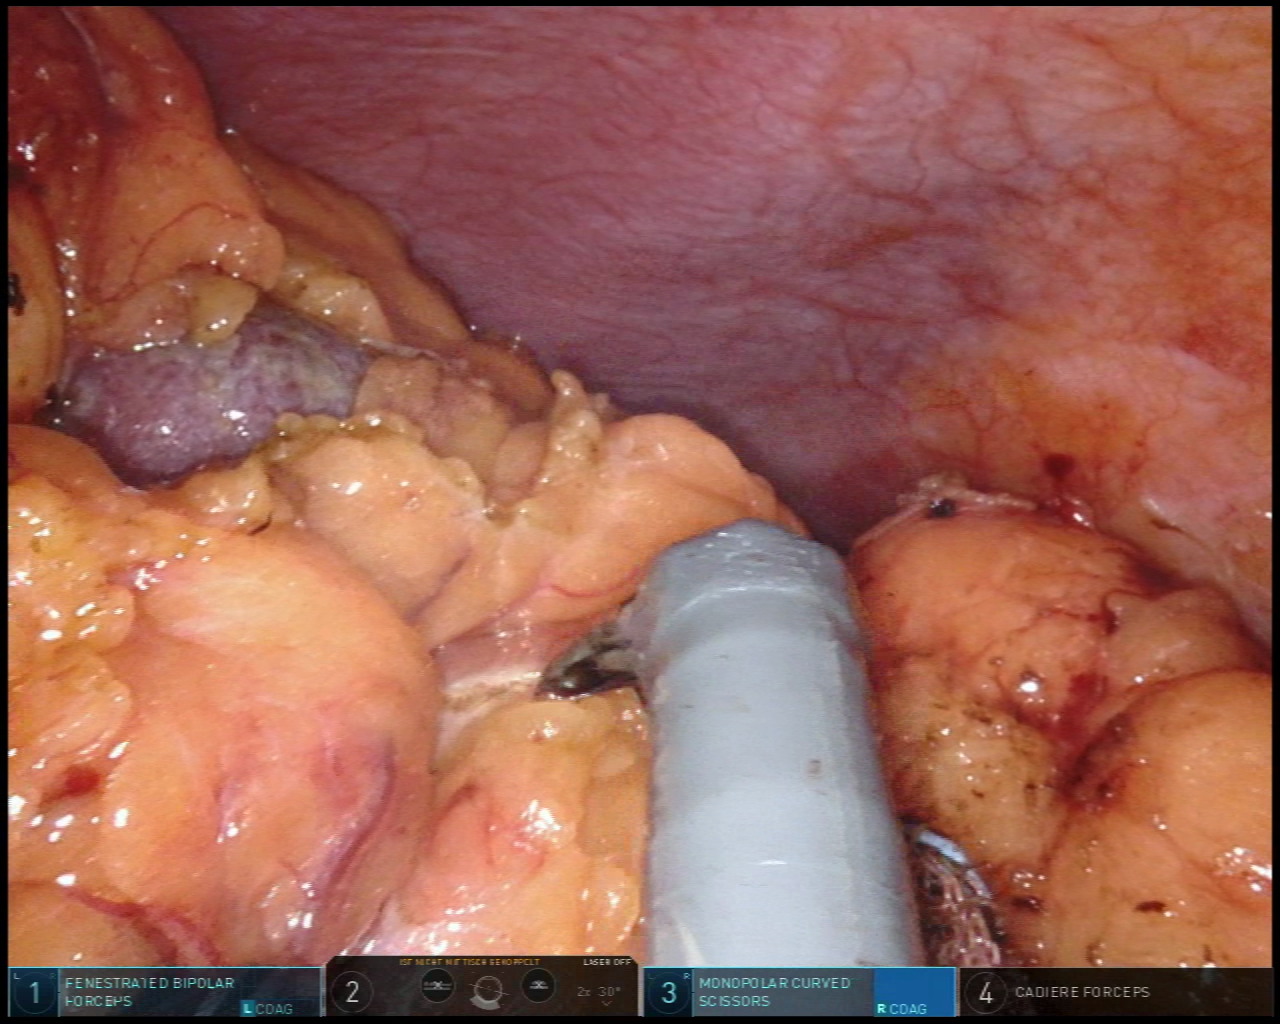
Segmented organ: spleen
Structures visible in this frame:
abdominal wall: yes
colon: no
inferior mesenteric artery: no
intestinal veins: no
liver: no
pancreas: no
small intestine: no
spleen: yes
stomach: no
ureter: no
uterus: no
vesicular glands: no